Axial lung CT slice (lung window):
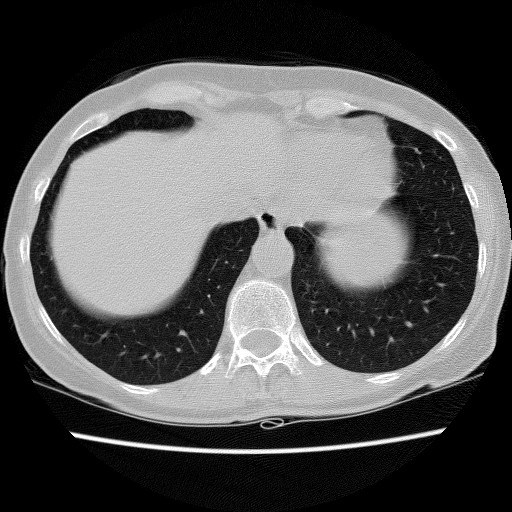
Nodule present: no